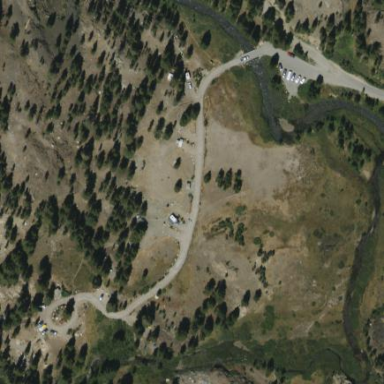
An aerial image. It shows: Campsite for tourism.